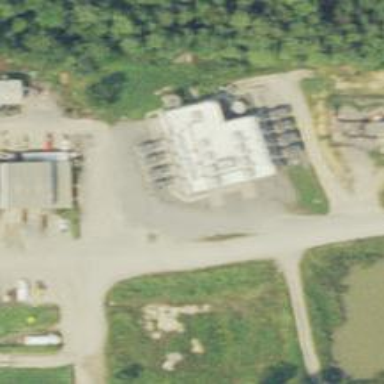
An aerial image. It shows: Generator is pictured.